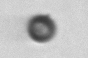
Label: bead